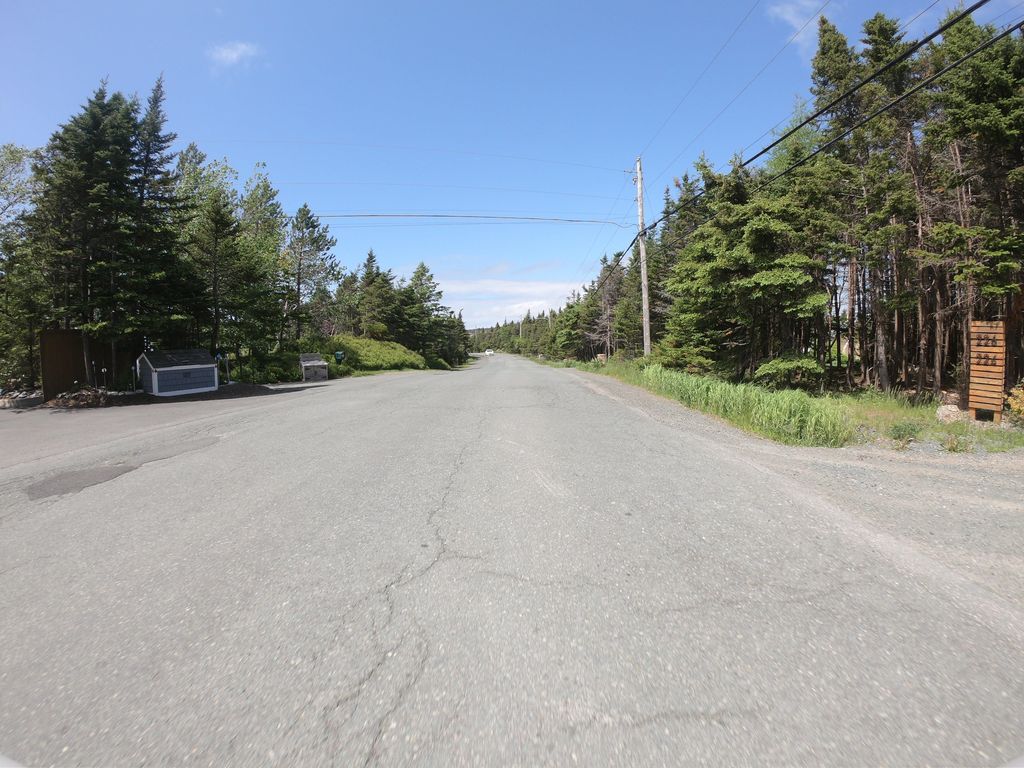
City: st_johns